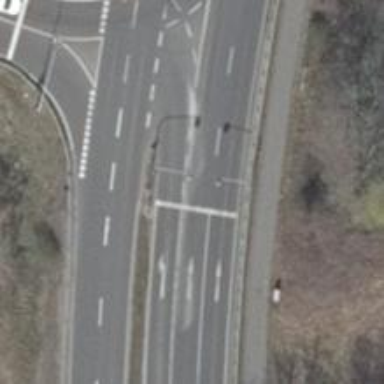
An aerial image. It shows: Road with traffic signals.